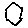
Label: hexagon